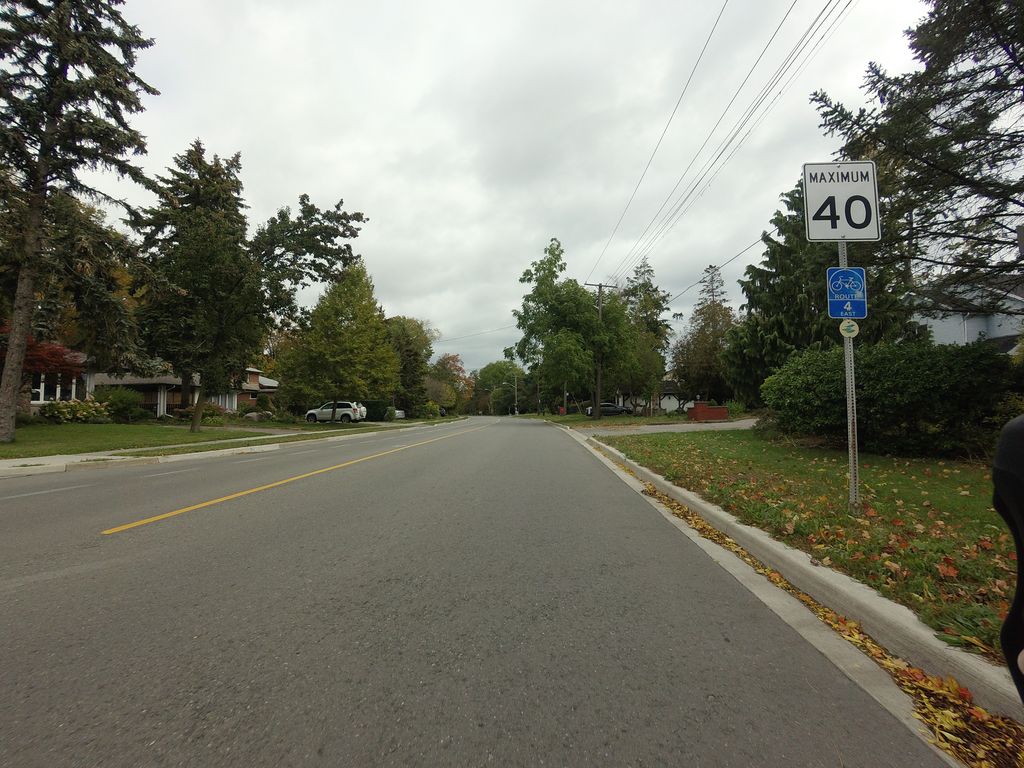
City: toronto